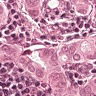
Metastatic tissue present: yes